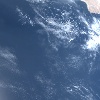
Label: water